Question: I need to get the records which are in a range of 20 days following a certain process.
There is a table 'medical' that contains data as shown below:
Here is the <URL>

Rule is : If Group is A3, then all operations within 20 days '(to the same patient in the same hospital)' are free of charge.
So, here all the operations until 09.02.2013 should be free of charge. (20.01.2013 + 20 days)
Question: How can I retrieve all the records within 20 days following the day an A3 group process is applied?
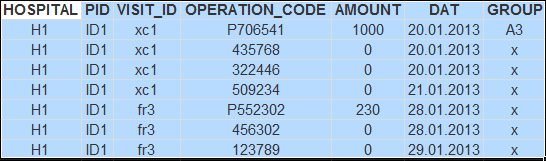
Answer: I took the liberty of changing the datatype of dat and changed the name of group to groupe.
'''
WITH modified_medical
AS (SELECT hospital, pid, dat
FROM medical
WHERE groupe = 'A3')
SELECT *
FROM medical a, modified_medical b
WHERE b.hospital = a.hospital
AND b.pid = a.pid
AND a.dat BETWEEN b.dat AND b.dat + 20
ORDER BY a.hospital, a.pid, a.dat;
'''
Sample fiddle <URL>.